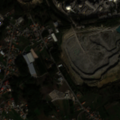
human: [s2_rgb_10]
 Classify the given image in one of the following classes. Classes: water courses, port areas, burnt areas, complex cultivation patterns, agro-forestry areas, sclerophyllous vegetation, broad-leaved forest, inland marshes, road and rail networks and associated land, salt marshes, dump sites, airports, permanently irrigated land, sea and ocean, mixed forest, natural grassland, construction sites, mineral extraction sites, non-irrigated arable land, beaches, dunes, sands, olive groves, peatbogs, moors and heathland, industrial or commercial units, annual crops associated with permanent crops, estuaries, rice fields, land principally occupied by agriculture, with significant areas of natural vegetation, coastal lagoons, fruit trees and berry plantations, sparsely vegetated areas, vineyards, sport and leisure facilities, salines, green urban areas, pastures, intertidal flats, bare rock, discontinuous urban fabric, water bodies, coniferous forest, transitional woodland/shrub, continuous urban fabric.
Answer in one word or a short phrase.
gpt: discontinuous urban fabric, industrial or commercial units, mineral extraction sites, complex cultivation patterns, coniferous forest